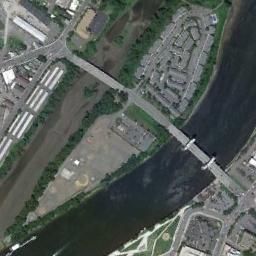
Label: bridge